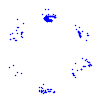
Particle: proton